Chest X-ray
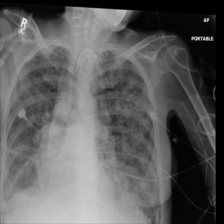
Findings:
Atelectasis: negative
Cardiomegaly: negative
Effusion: negative
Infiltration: negative
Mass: positive
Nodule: positive
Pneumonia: negative
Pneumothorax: negative
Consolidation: negative
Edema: negative
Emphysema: negative
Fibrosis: negative
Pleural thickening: negative
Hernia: negative